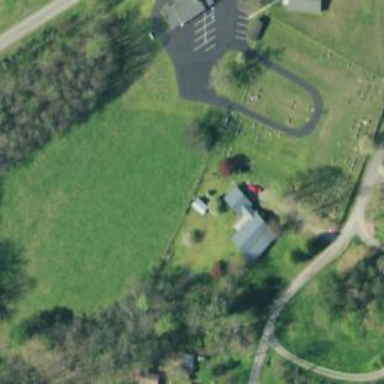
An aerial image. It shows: Cemetery.